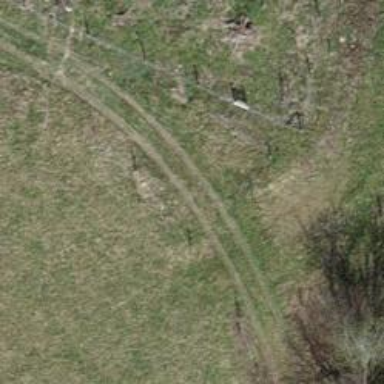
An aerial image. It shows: Gravel track.